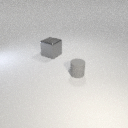
small gray rubber cylinder to the right of large gray metal cube